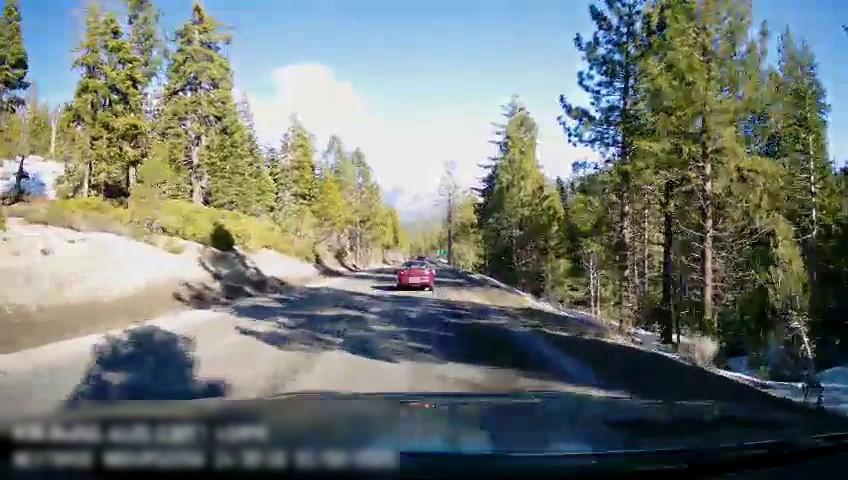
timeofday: Day
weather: Sunny
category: Drivable Space
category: Vehicles | Car